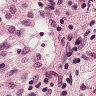
Metastatic tissue present: no